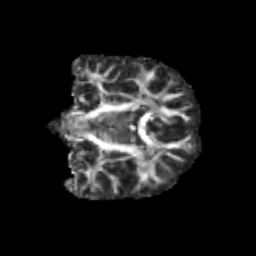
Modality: FA
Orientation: coronal
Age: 12
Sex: female
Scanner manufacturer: siemens
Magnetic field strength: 3 T
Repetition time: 3.8 s
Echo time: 0.07 s